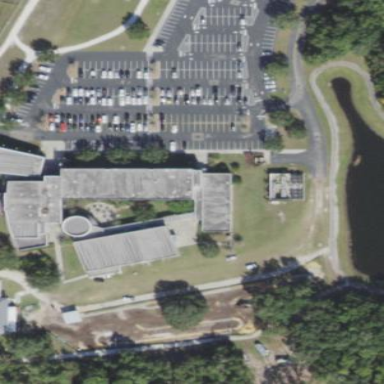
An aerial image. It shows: College building.